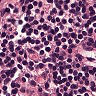
Metastatic tissue present: no